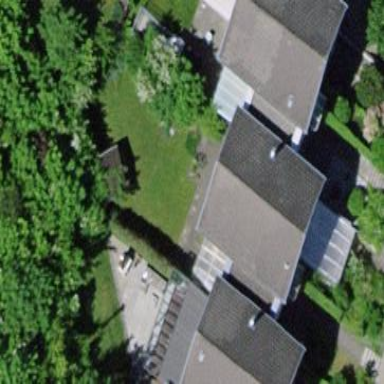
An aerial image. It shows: Terrace building.